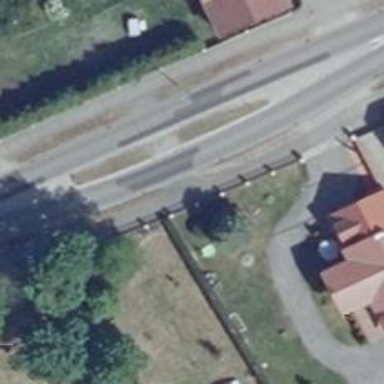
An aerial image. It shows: Crossing with traffic island that serves as traffic calming measure.